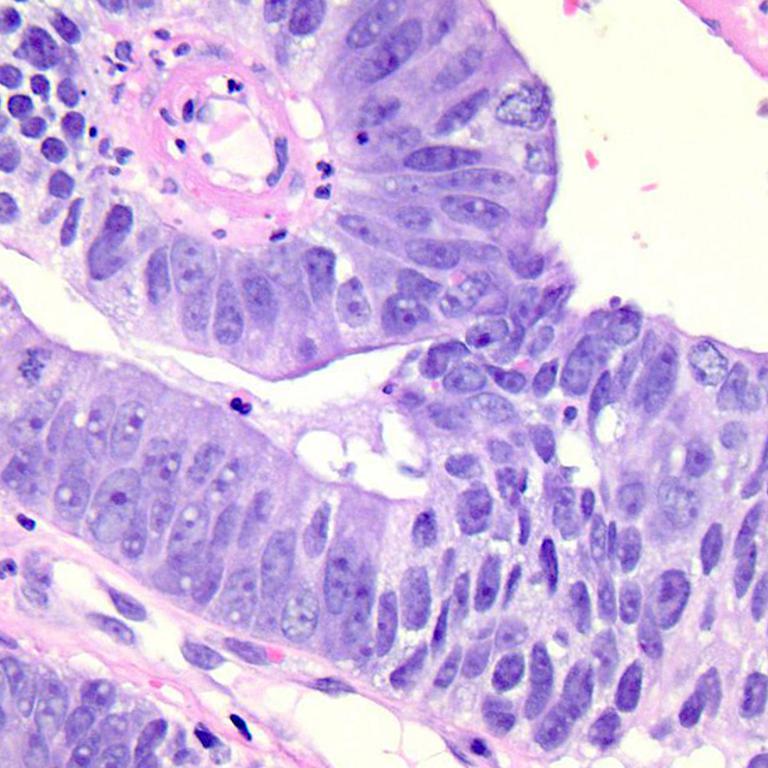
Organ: colon
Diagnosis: adenocarcinomas